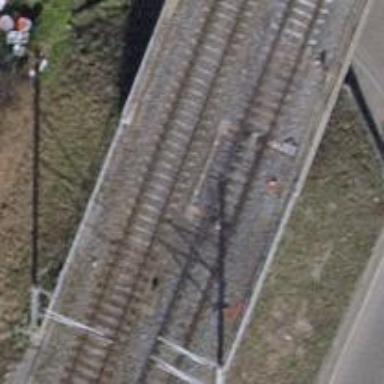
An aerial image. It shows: Bridge with electrified rail tracks and contact line.